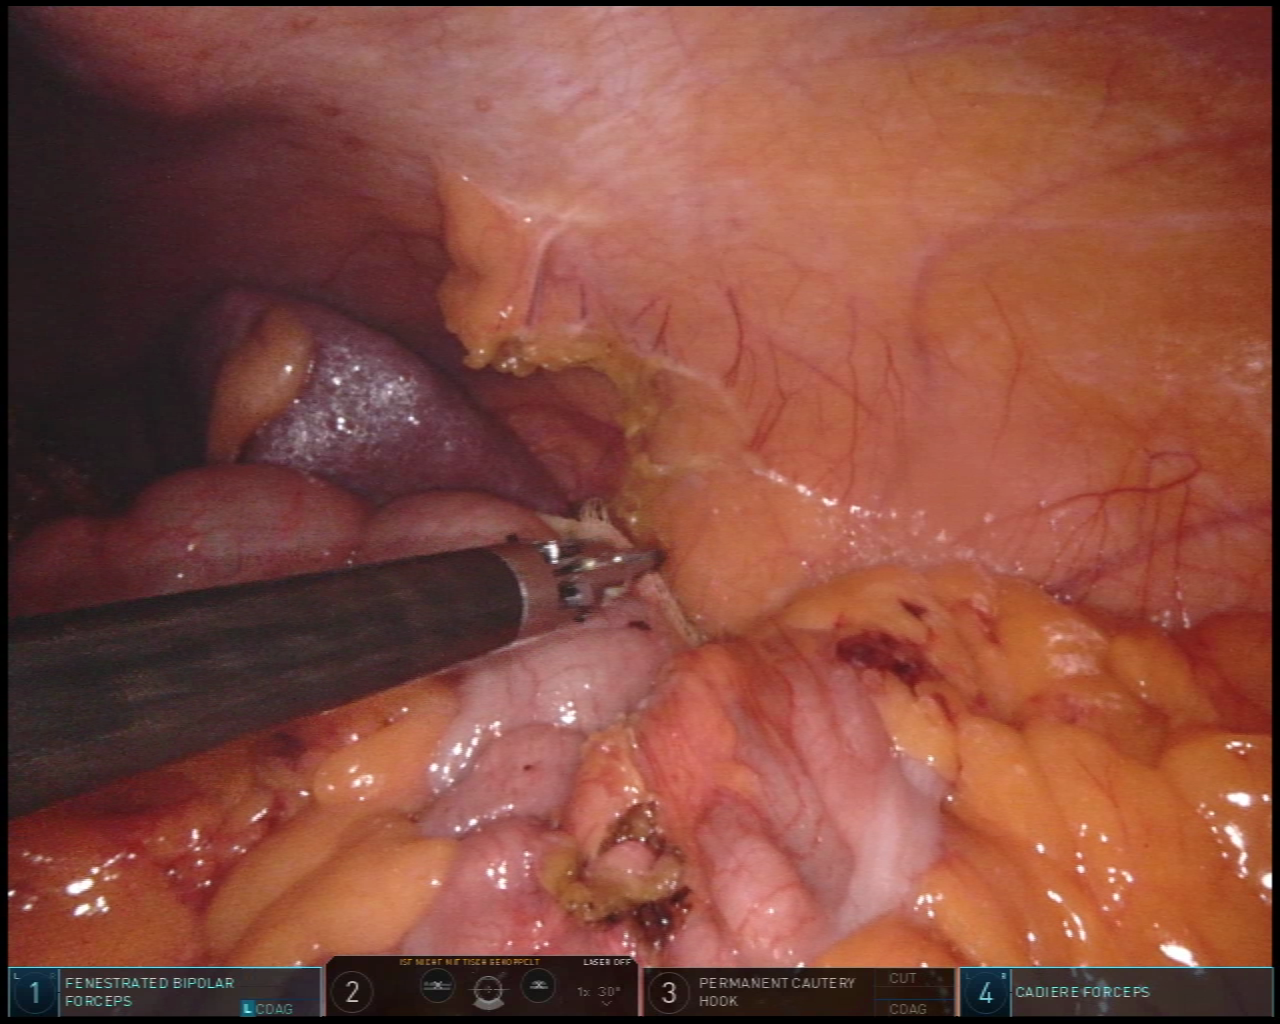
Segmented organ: spleen
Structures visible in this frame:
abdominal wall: yes
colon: yes
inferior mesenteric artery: no
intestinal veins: no
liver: no
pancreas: no
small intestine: no
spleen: yes
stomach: no
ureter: no
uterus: no
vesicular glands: no